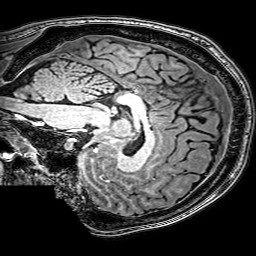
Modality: T1w
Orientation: sagittal
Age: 25
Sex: male
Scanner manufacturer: philips
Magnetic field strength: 3 T
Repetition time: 0.009 s
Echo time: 0.0035 s